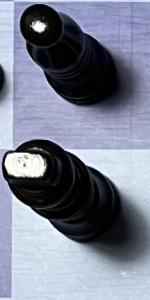
Label: King_Black